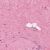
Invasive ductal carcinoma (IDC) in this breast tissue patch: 0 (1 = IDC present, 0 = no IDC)